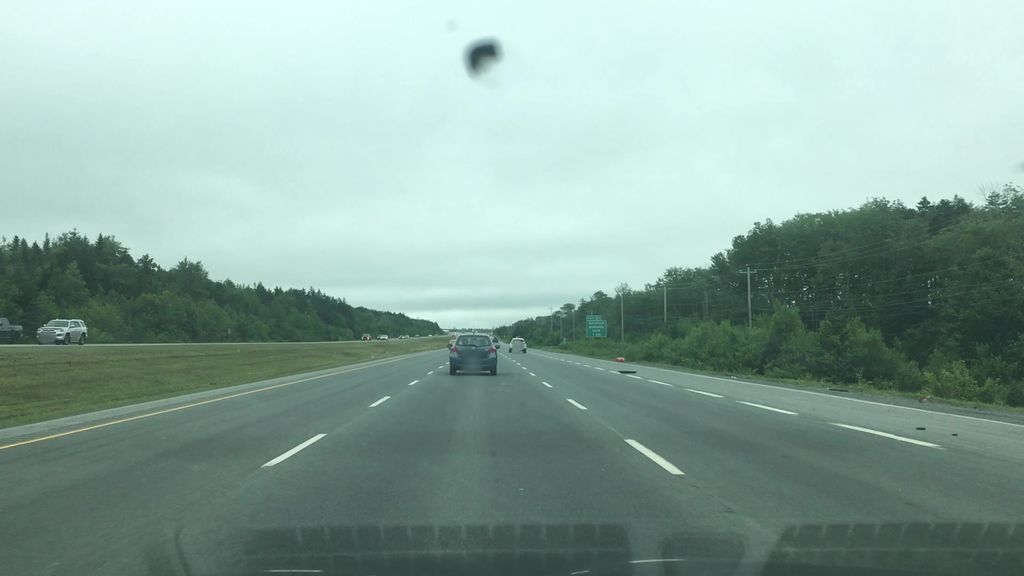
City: halifax